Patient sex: F
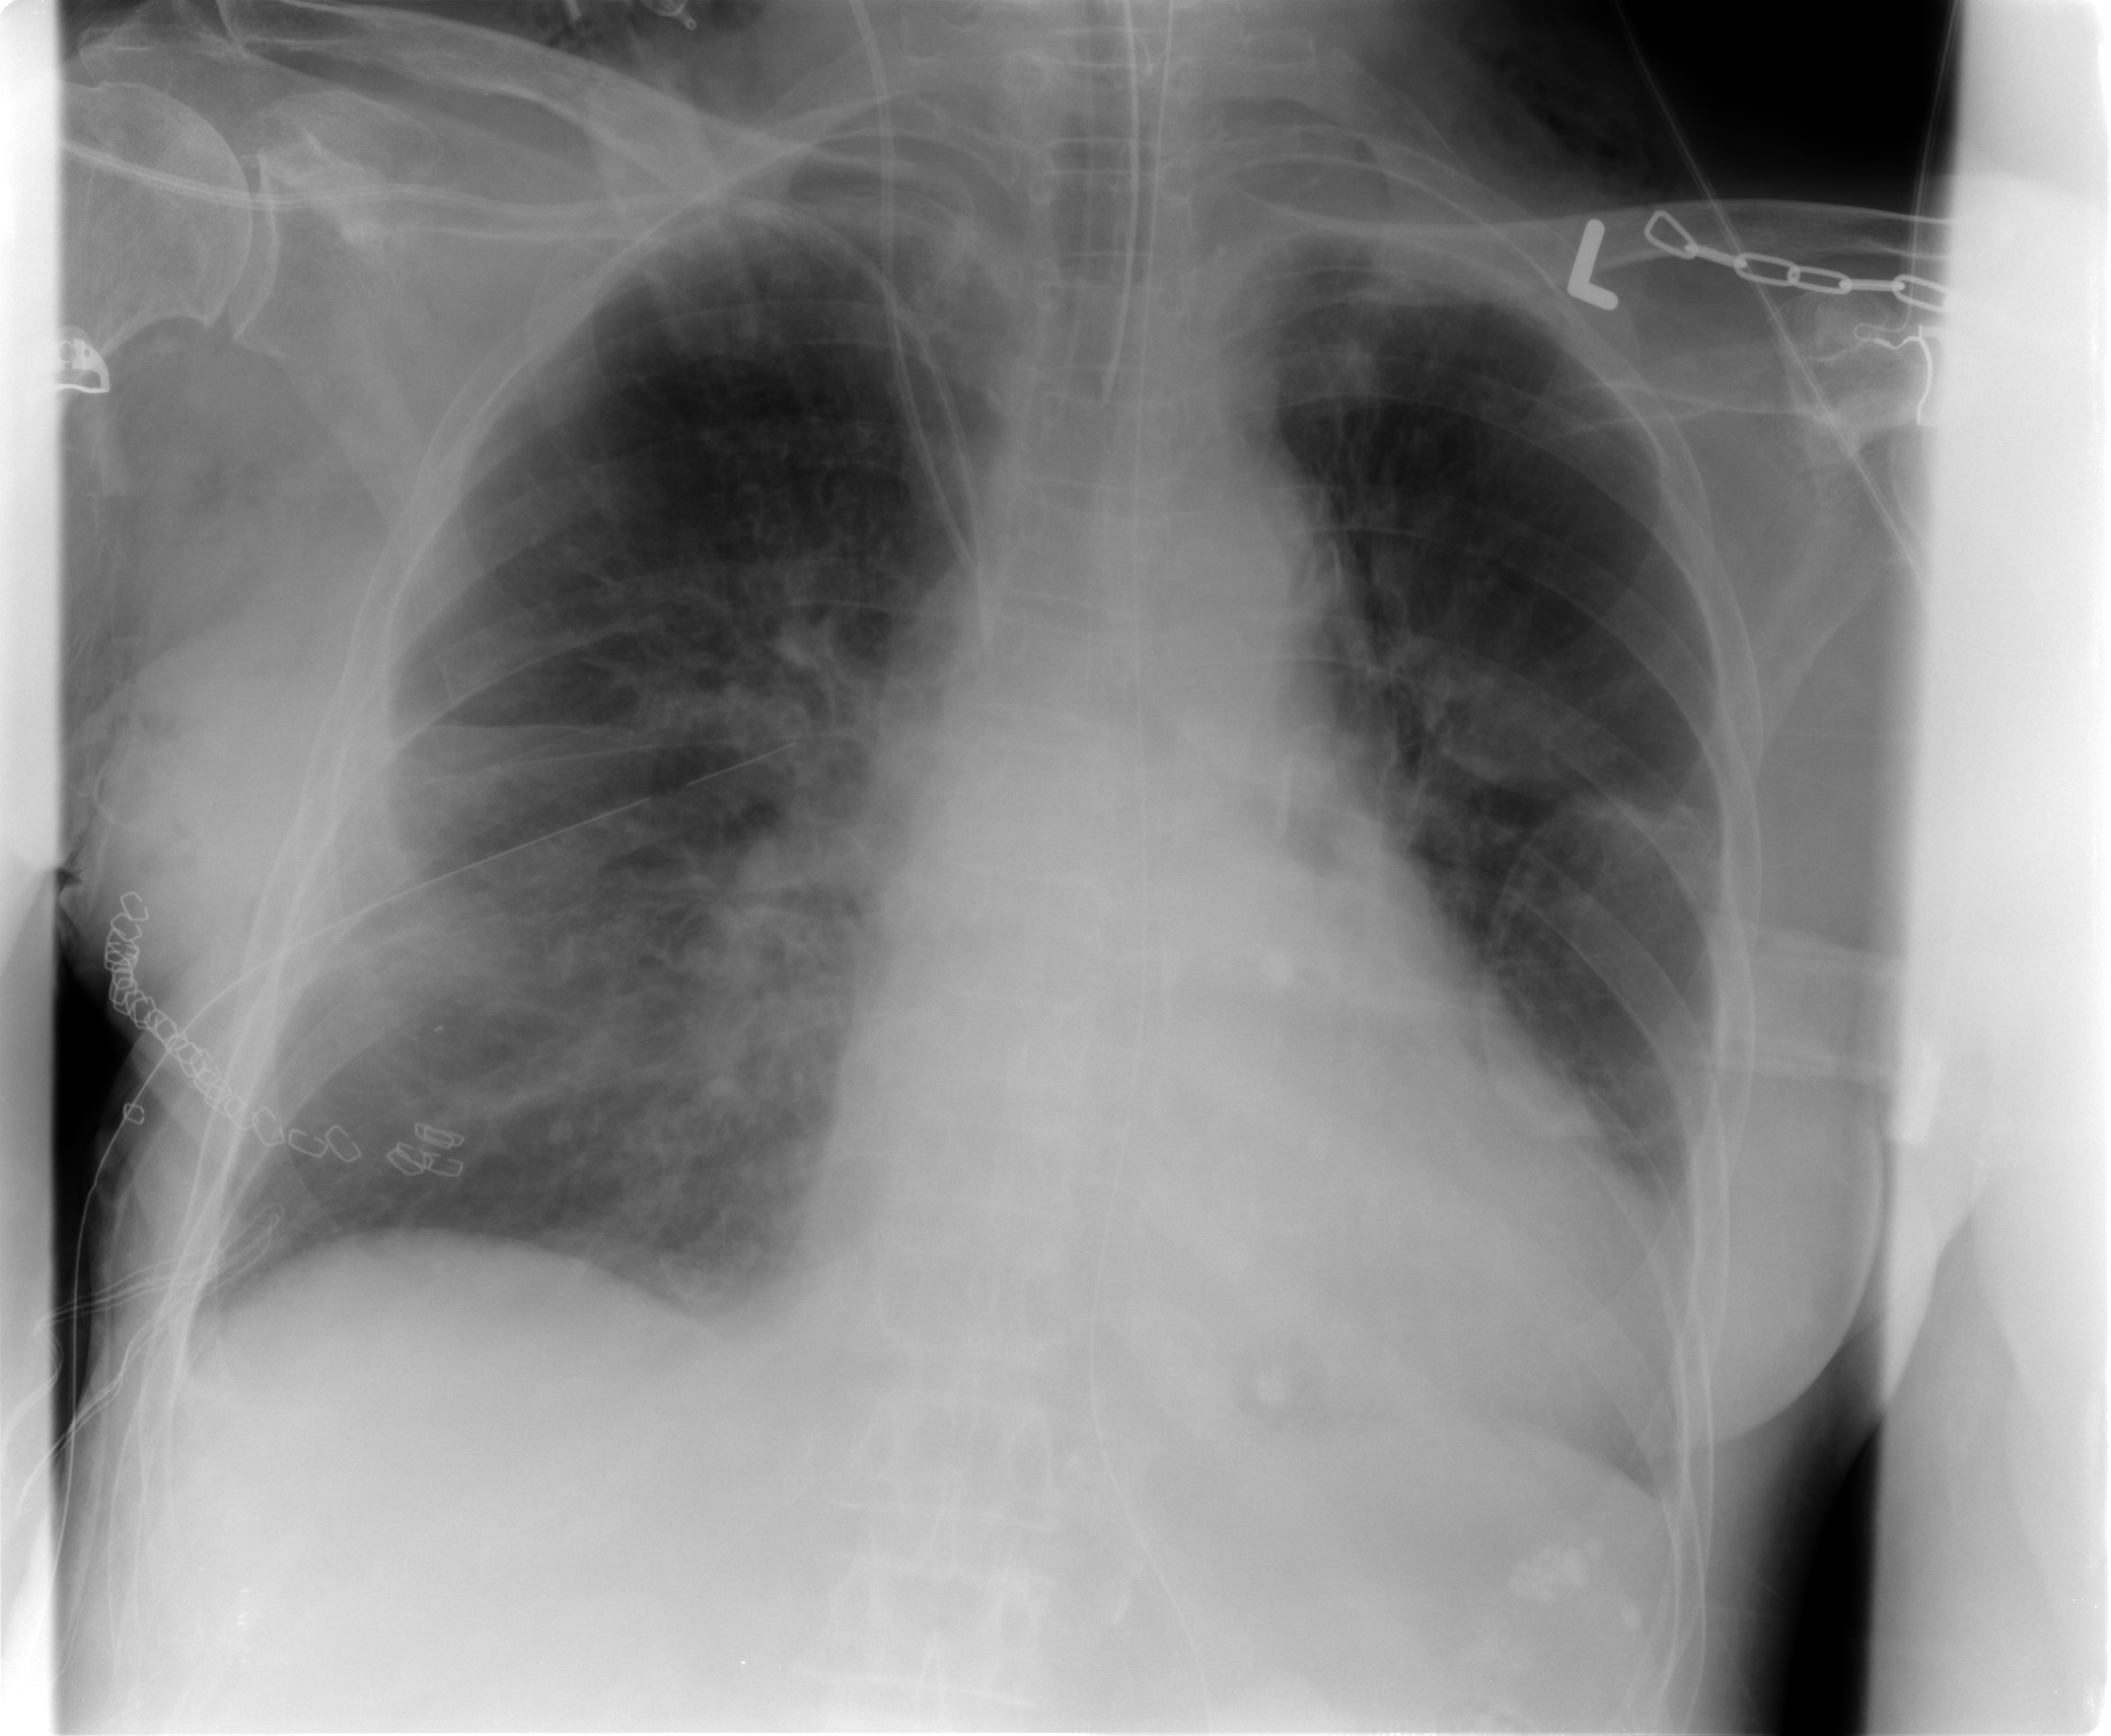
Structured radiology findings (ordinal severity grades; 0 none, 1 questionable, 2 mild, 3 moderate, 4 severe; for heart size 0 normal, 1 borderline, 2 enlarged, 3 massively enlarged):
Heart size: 2
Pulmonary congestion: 2
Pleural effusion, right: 1
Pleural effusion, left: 1
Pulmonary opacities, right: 2
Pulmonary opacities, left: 0
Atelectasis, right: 2
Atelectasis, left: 2